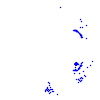
Particle: proton